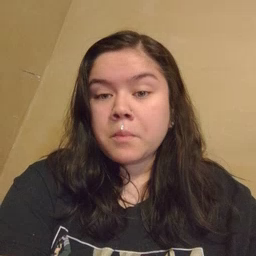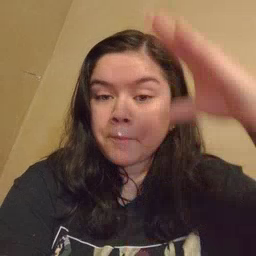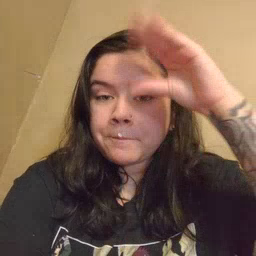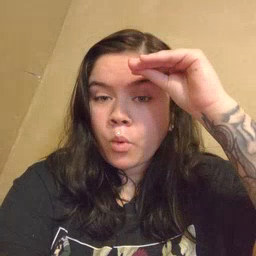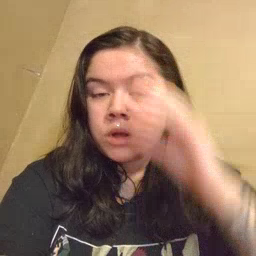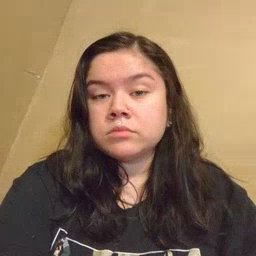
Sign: boy